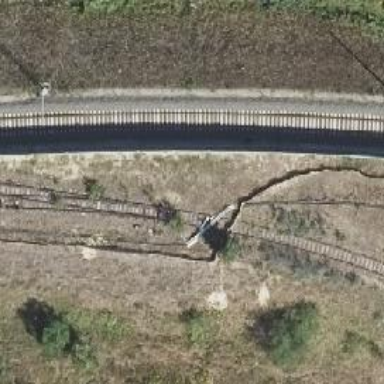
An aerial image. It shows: Railway switch.